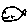
Label: fish